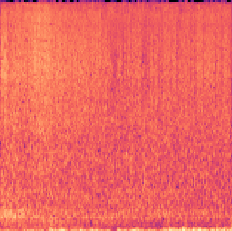
Sound class: Rain